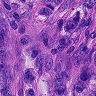
Metastatic tissue present: yes